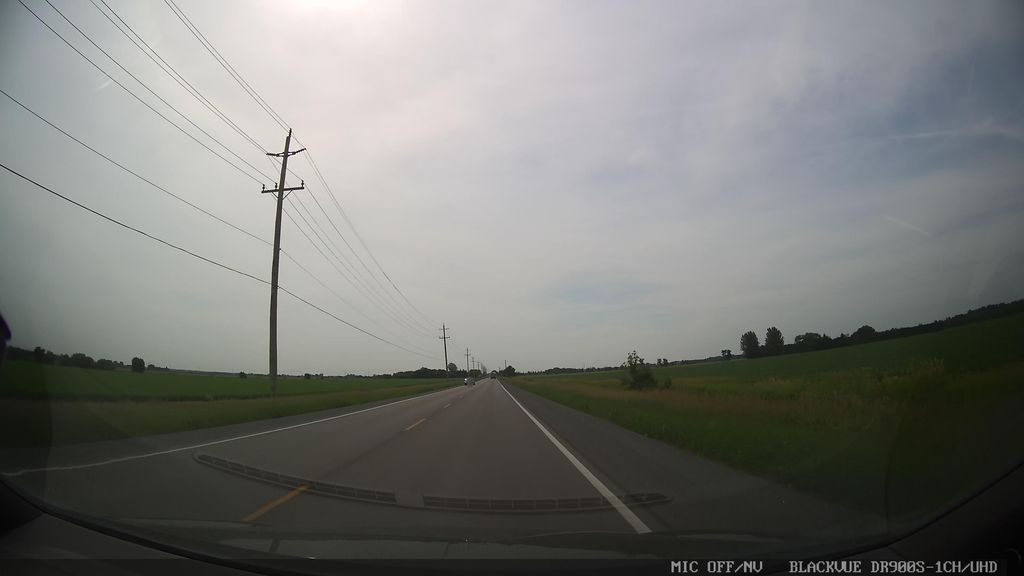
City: ottawa-gatineau